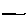
Label: line